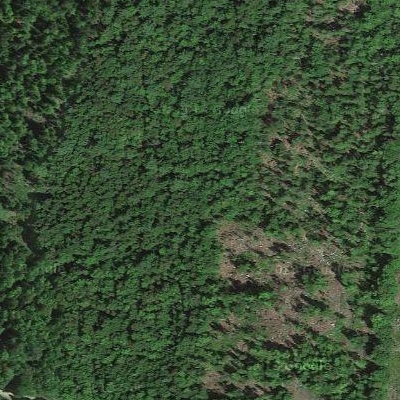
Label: eForest